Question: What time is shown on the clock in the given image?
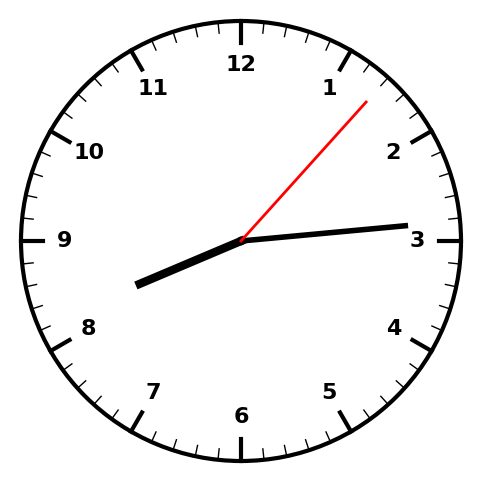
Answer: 08:14:07